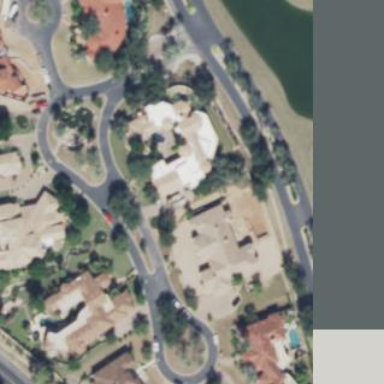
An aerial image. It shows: Residential area within neighborhood.